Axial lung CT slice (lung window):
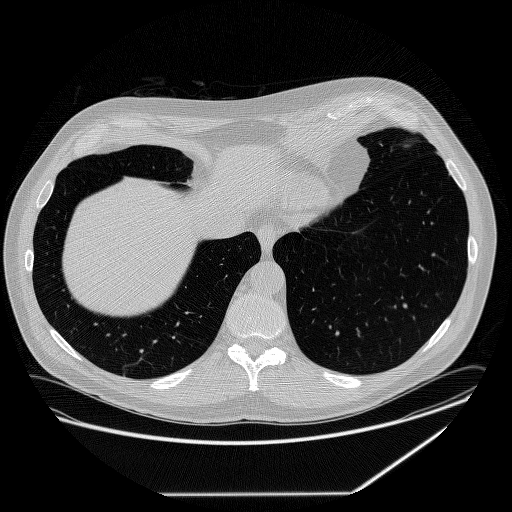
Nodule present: no